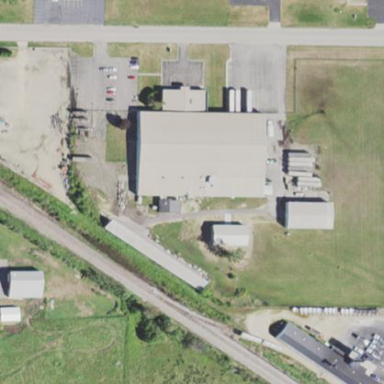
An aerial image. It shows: Industrial building.